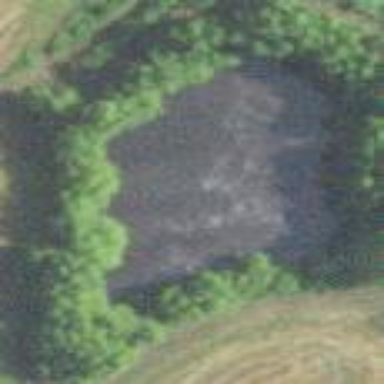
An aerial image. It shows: Pond surrounded by natural water.